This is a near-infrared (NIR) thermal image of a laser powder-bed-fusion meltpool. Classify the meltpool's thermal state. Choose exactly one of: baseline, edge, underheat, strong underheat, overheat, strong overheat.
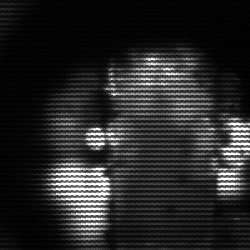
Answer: strong underheat